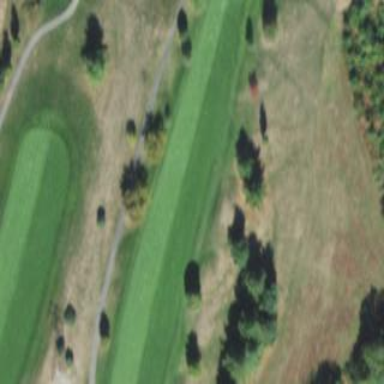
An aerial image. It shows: Grassy area designated as golf fairway.